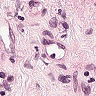
Metastatic tissue present: no